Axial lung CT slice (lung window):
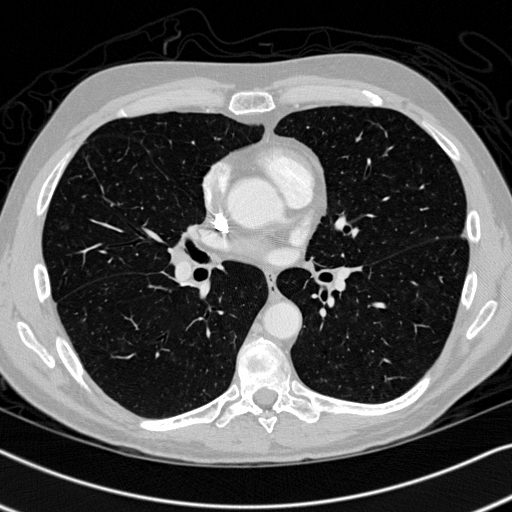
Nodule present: no